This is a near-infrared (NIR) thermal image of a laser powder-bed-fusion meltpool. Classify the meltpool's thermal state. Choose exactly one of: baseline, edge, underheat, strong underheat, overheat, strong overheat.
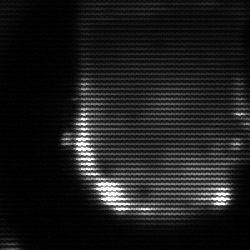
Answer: baseline